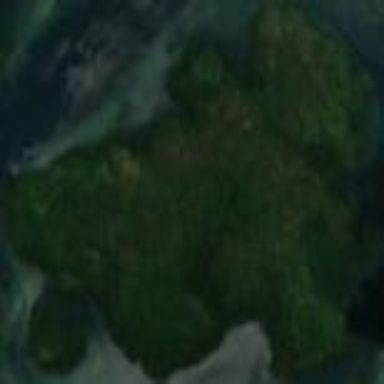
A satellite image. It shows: Island with natural coastline.